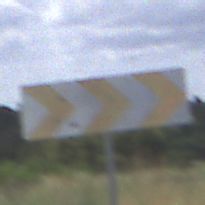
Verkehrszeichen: RichtungstafelnInKurvenGrossLinks
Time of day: Midday
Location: Outdoor (Nature)
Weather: PartlyCloudy
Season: NotSpecified
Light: Natural